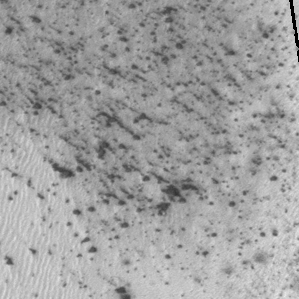
Label: frost